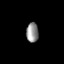
Tissue: prostate
Cell type: Fibroblasts
Senescence score: 0.8479
Nuclear area (px): 233
Mean DAPI intensity: 145.464